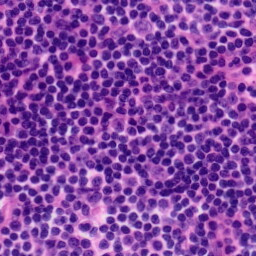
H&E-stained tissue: Tonsil